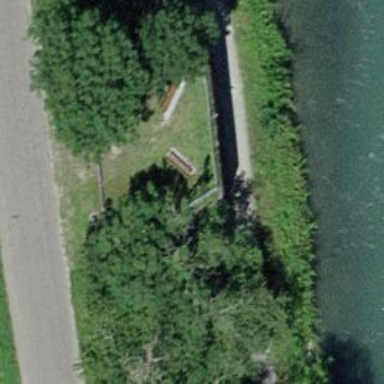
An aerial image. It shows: Military bunker.